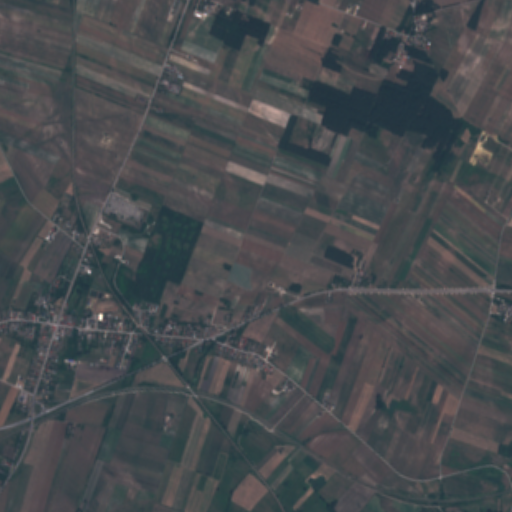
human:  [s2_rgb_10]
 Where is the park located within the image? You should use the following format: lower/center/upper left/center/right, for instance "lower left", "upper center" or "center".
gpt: The park is located in the center left of the image.
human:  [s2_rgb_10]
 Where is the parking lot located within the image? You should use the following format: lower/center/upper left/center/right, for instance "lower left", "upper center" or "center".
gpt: The parking lot is located in the center left of the image.
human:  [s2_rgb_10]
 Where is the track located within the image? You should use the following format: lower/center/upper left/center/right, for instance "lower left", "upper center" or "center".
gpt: The track is located in the center left of the image.
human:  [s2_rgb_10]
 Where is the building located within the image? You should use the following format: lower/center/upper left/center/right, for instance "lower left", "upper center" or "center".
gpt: There is no building in the image.